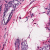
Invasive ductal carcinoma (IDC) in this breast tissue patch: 0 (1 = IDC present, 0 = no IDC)